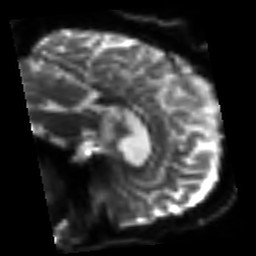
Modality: sbref
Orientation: sagittal
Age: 41
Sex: male
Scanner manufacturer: siemens
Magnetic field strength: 3 T
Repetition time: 3.2 s
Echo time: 0.081 s